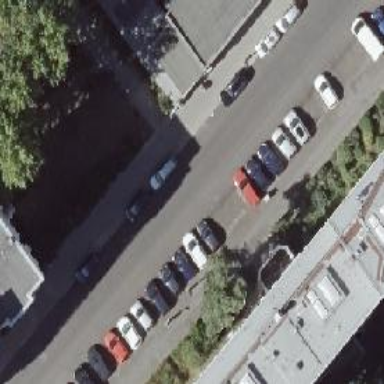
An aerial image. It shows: Residential road with asphalt surface. There are sidewalks on both sides. There is lane for parking on the left and half of the parking is on the curb on the right side.